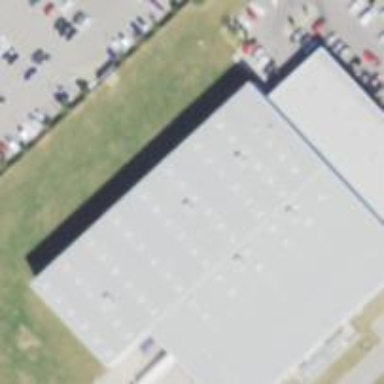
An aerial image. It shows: Commercial building.